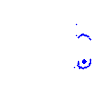
Particle: electron